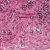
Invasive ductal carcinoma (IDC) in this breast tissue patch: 0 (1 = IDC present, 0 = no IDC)